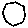
Label: hexagon